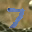
Label: 7